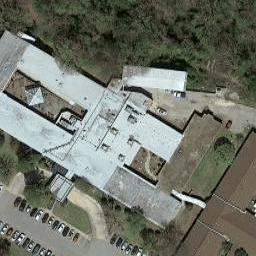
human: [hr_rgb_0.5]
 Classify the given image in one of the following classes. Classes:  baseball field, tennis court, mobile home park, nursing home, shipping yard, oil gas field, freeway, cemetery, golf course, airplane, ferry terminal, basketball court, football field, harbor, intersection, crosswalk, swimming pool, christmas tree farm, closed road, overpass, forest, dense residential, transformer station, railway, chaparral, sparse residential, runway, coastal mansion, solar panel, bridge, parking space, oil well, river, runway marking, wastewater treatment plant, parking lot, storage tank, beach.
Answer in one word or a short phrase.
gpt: nursing home